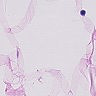
Metastatic tissue present: no